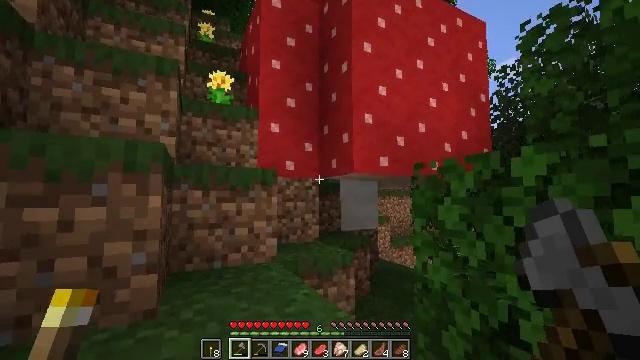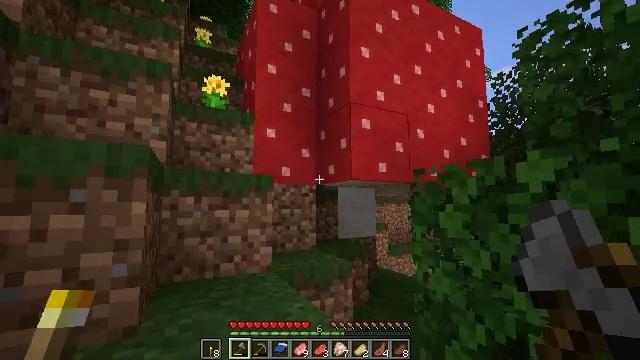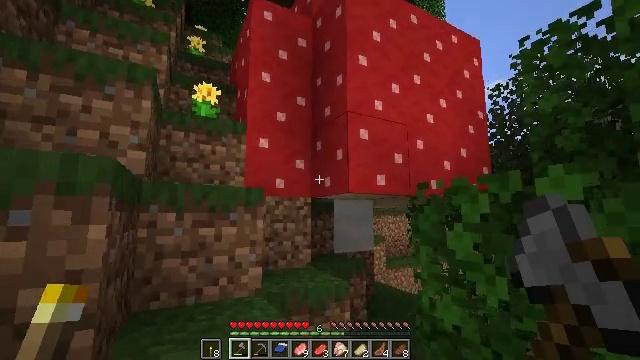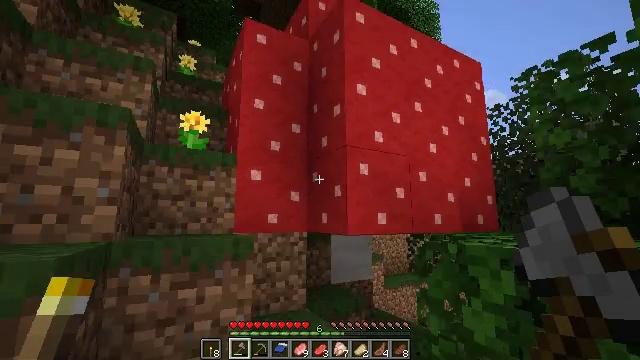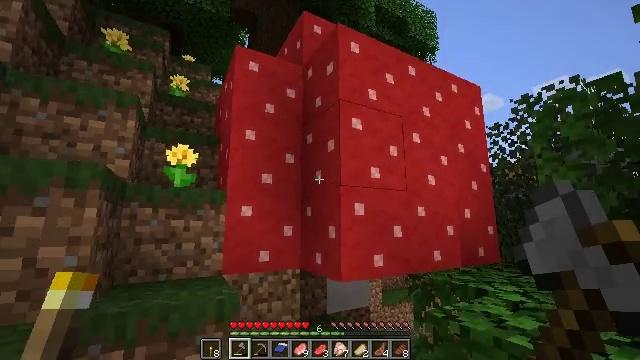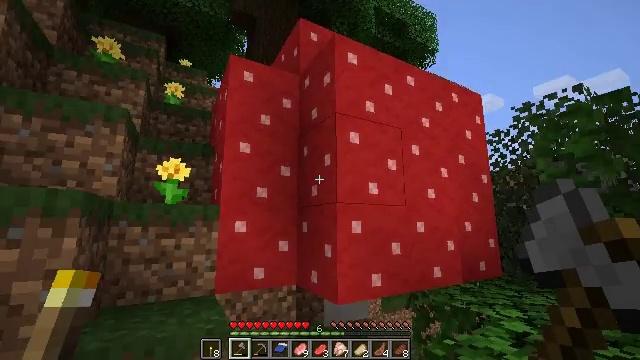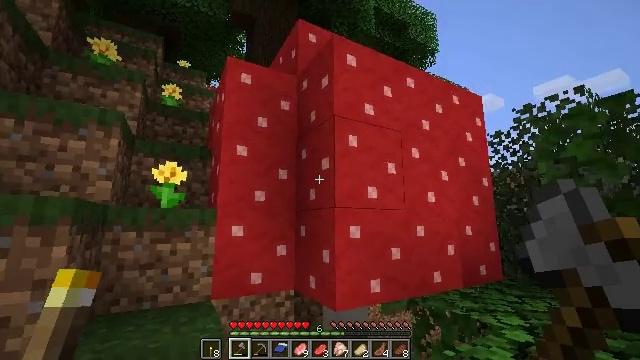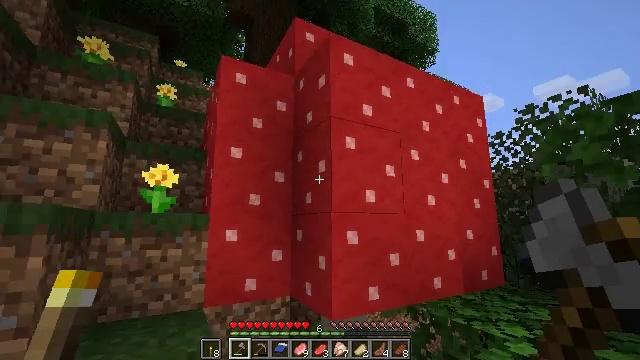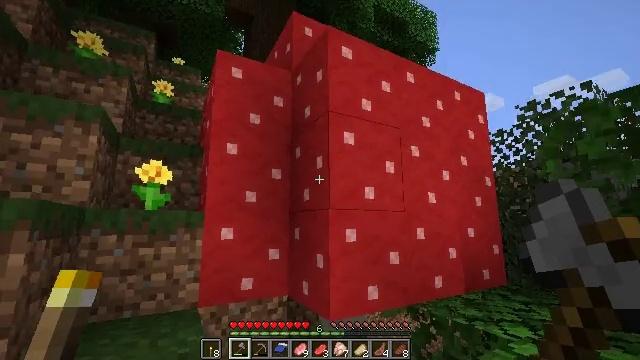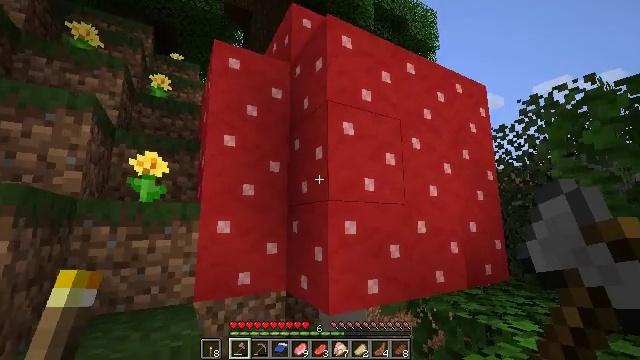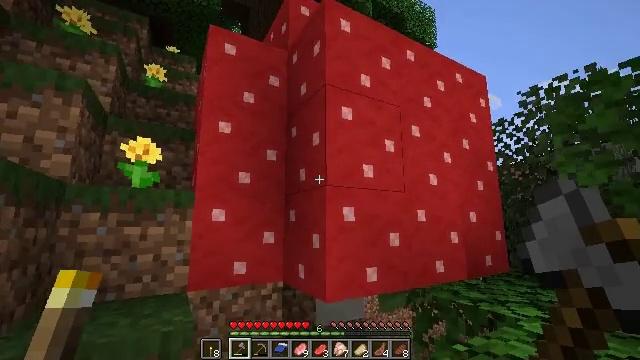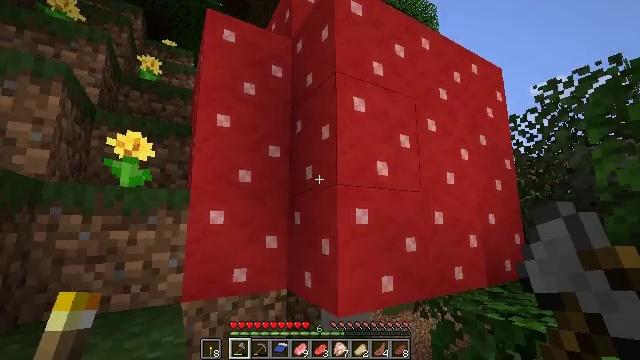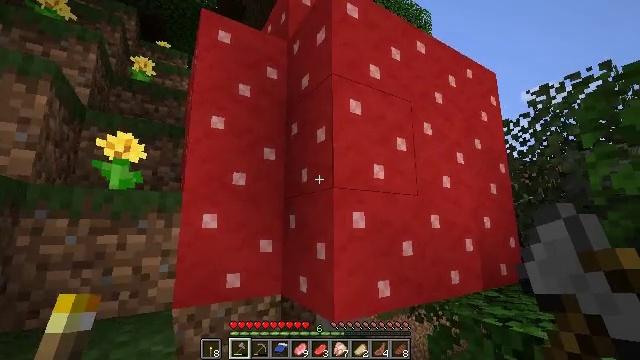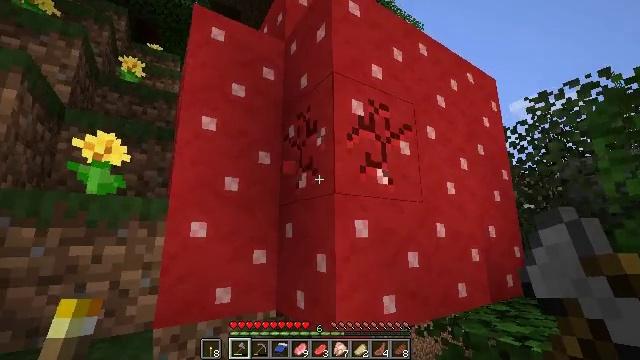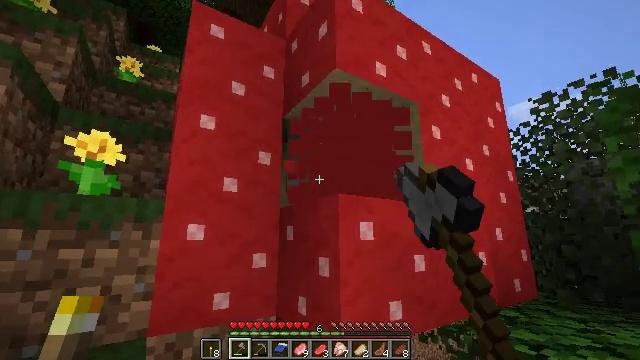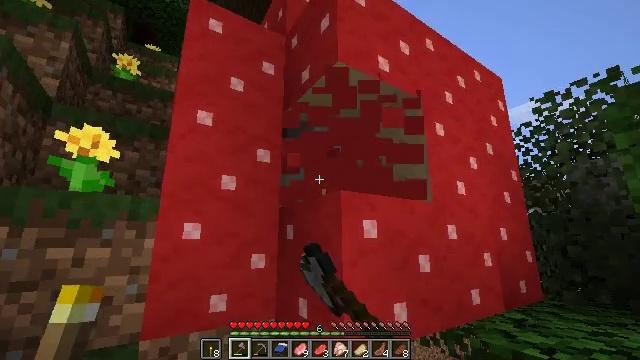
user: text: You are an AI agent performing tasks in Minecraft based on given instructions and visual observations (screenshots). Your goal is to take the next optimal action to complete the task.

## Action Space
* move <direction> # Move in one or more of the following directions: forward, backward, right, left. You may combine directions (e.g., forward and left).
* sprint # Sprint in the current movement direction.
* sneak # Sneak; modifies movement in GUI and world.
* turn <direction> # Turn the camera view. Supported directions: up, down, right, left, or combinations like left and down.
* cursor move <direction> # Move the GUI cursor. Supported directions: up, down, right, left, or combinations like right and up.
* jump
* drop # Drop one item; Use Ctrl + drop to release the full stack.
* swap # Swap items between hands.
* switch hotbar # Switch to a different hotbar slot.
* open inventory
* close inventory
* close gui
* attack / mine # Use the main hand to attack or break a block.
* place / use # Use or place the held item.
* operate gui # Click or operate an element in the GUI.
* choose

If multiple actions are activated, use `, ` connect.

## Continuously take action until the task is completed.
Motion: motion action
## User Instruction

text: Chop down the red mushroom block.
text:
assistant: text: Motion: move forward, turn up
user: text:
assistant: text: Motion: move forward, turn up, jump
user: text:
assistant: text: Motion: move forward, turn up, jump
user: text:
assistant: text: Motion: move forward, jump
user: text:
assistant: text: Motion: move forward
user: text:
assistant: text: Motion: move forward
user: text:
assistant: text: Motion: move forward
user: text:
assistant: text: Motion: move forward and move left
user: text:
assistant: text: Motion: move forward and move left
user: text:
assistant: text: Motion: move forward and move left
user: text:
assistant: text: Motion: move forward and move left
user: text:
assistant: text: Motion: move forward, turn right
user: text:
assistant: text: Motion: turn right and up, attack / mine
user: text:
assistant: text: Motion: attack / mine
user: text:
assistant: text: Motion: attack / mine
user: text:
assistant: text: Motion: attack / mine
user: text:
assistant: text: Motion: attack / mine
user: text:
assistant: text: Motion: attack / mine
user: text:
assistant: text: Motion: attack / mine